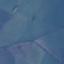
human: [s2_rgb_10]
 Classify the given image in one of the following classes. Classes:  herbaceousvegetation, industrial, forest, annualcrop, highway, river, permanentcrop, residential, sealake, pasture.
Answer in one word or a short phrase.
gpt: Pasture